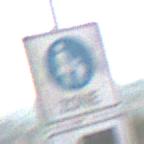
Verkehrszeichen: BeginnFussgaengerzone
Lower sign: MehrspurigeFahrzeugeFrei3
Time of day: MorningAfternoon
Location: Outdoor (Nature)
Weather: PartlyCloudy
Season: NotSpecified
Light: Natural